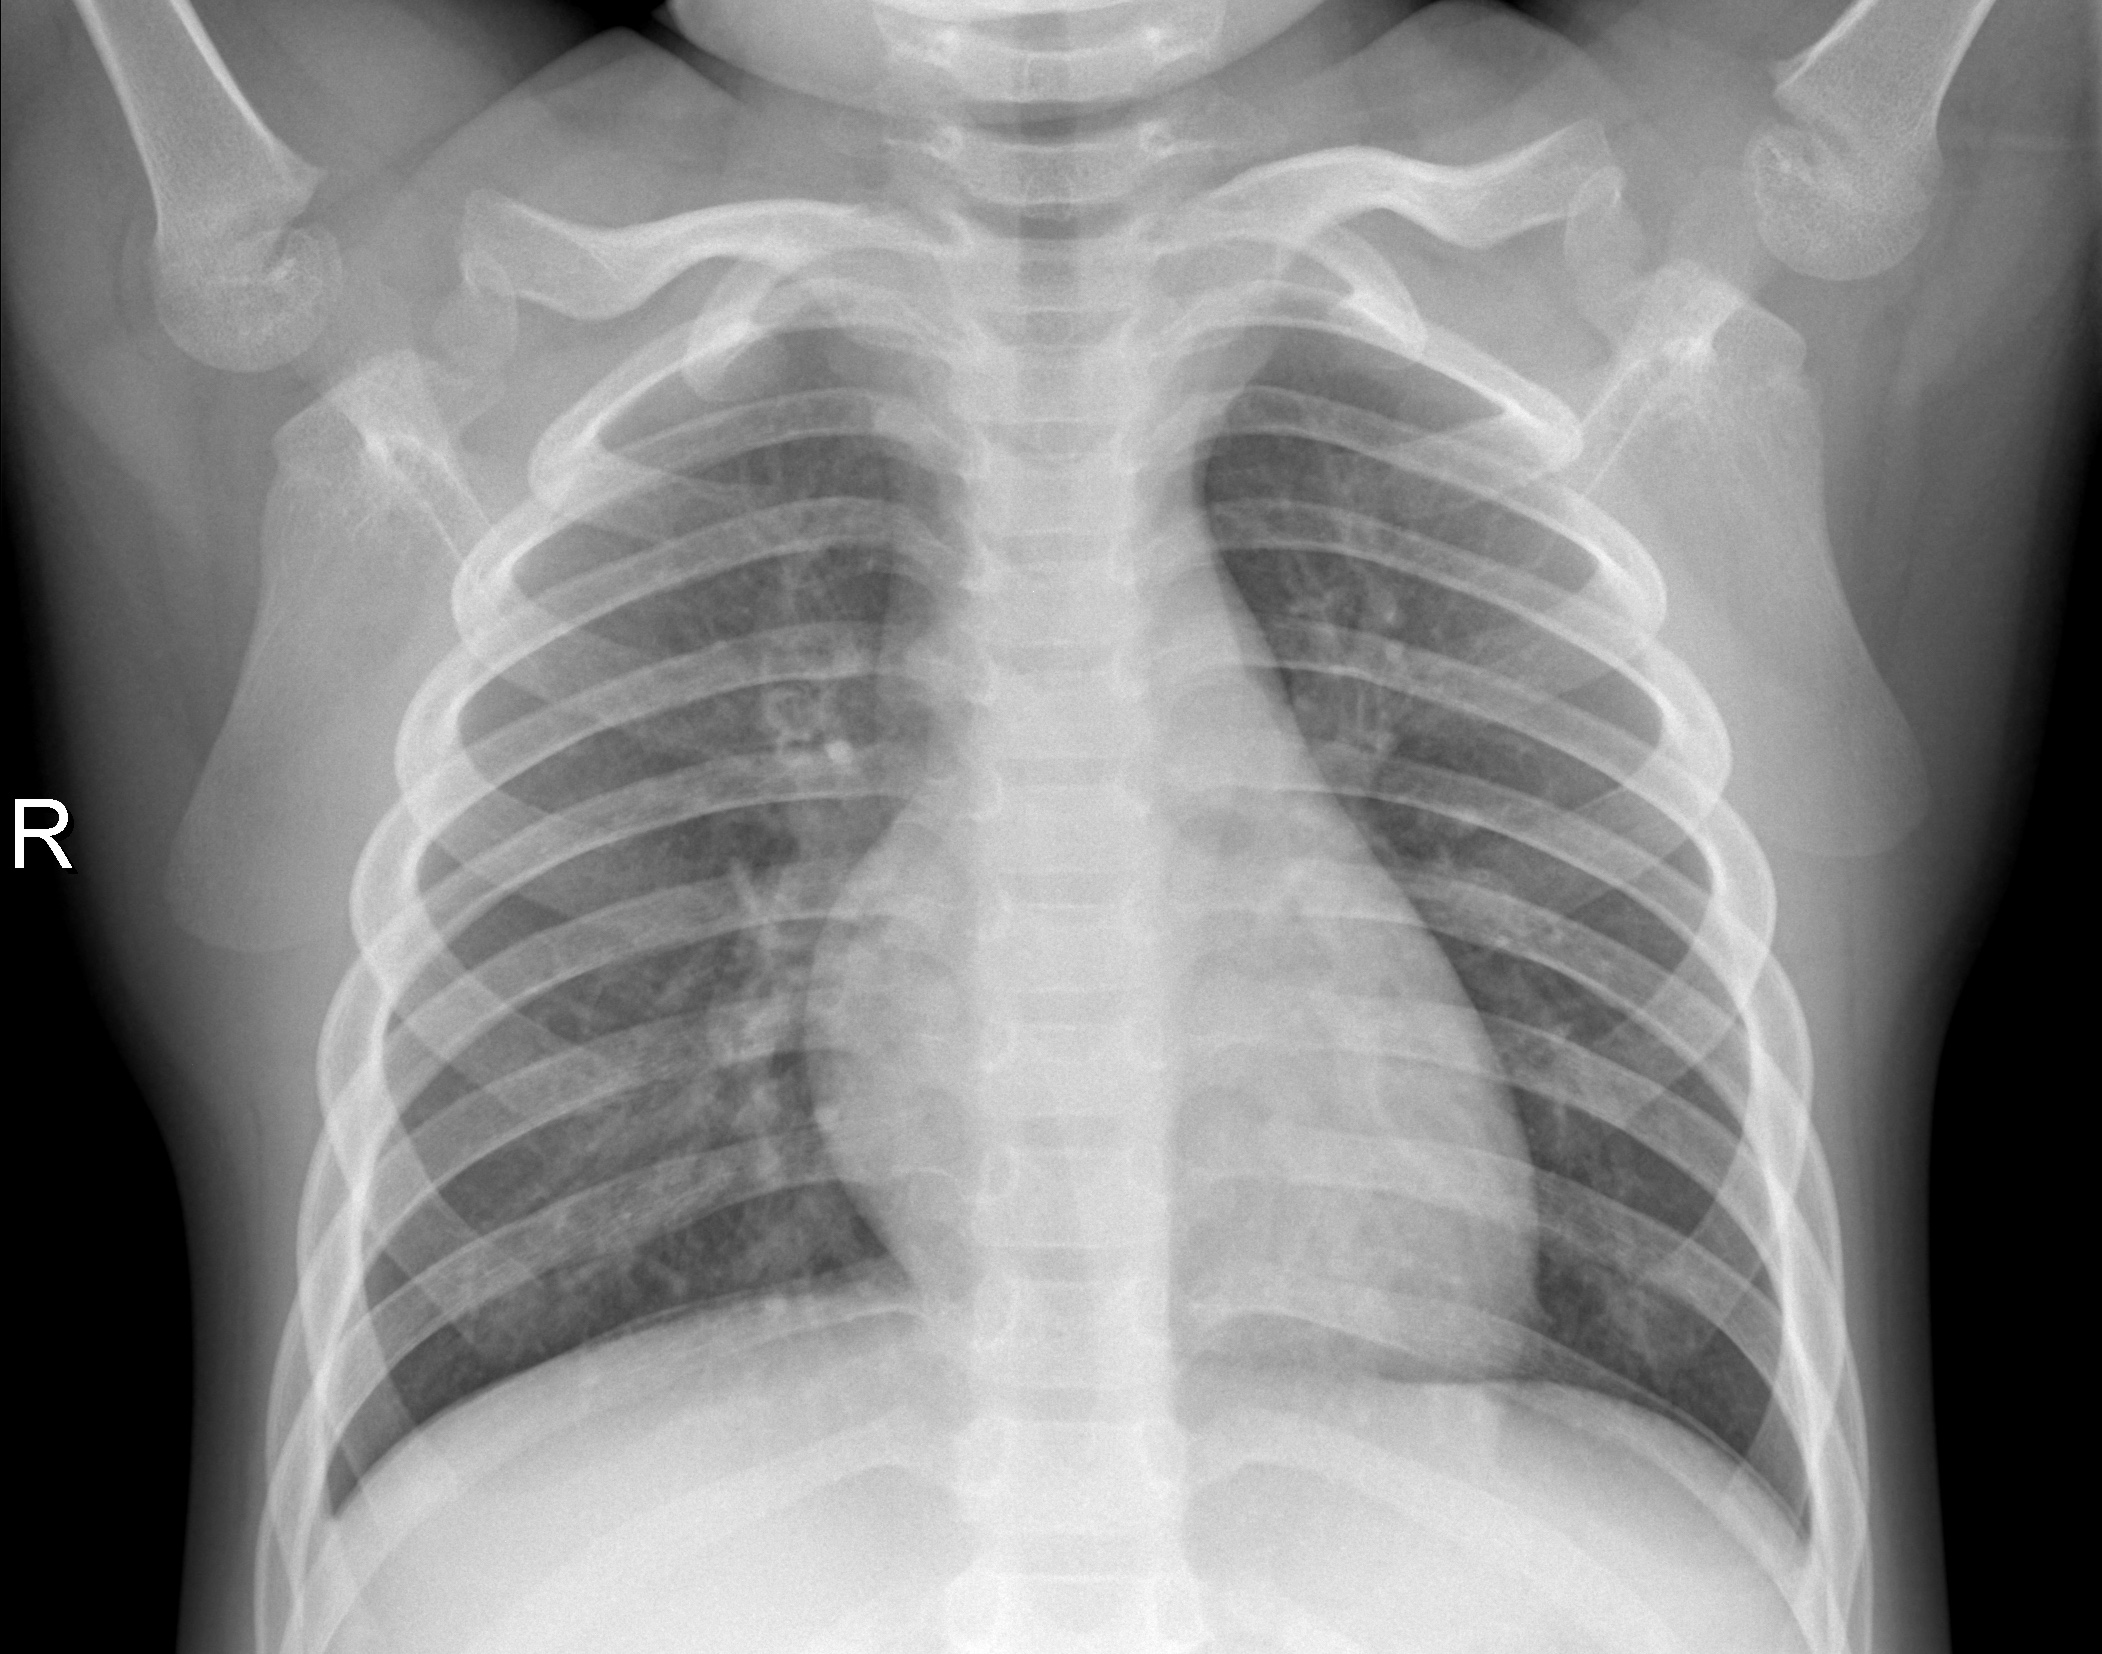
Diagnosis: NORMAL